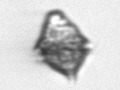
Label: Kryptoperidinium_triquetrum